Question: I have an image displaying correctly above the text and the selected background is the correct size thanks to a wee hack (looping over the subviews).
is with the coloured background springing back to the frame of the text, and then animating back to the correct size.
How can I prevent this strange background animation?

'''
- (void)layoutSubviews
{
[super layoutSubviews];
CGFloat marginTop = 0;
CGFloat marginBottom = 0;
CGSize titleSize = self.titleLabel.frame.size;
self.imageEdgeInsets = UIEdgeInsetsMake( - (titleSize.height - marginTop),
0.0,
0.0,
- titleSize.width);
CGSize imageSize = self.imageView.frame.size;
self.titleEdgeInsets = UIEdgeInsetsMake( 0.0,
- imageSize.width,
- (imageSize.height - marginBottom),
0.0);
for (UIView *view in self.subviews) {
if ([view isKindOfClass:[UIImageView class]] && ![view isEqual:self.imageView]) {
view.frame = self.bounds;
}
}
}
'''
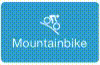
Answer: I think some animation is committed at somewhere. As you are using some view-hierarchy hack, then it might be hidden.
Try to avoid animation by calling <URL> method.
'''
[UIView setAnimationsEnabled:NO];
for (UIView *view in self.subviews) {
if ([view isKindOfClass:[UIImageView class]] && ![view isEqual:self.imageView]) {
view.frame = self.bounds;
}
}
[UIView setAnimationsEnabled:YES];
'''
Beware. This is another hack based on global state, and may cause even worse side effect.